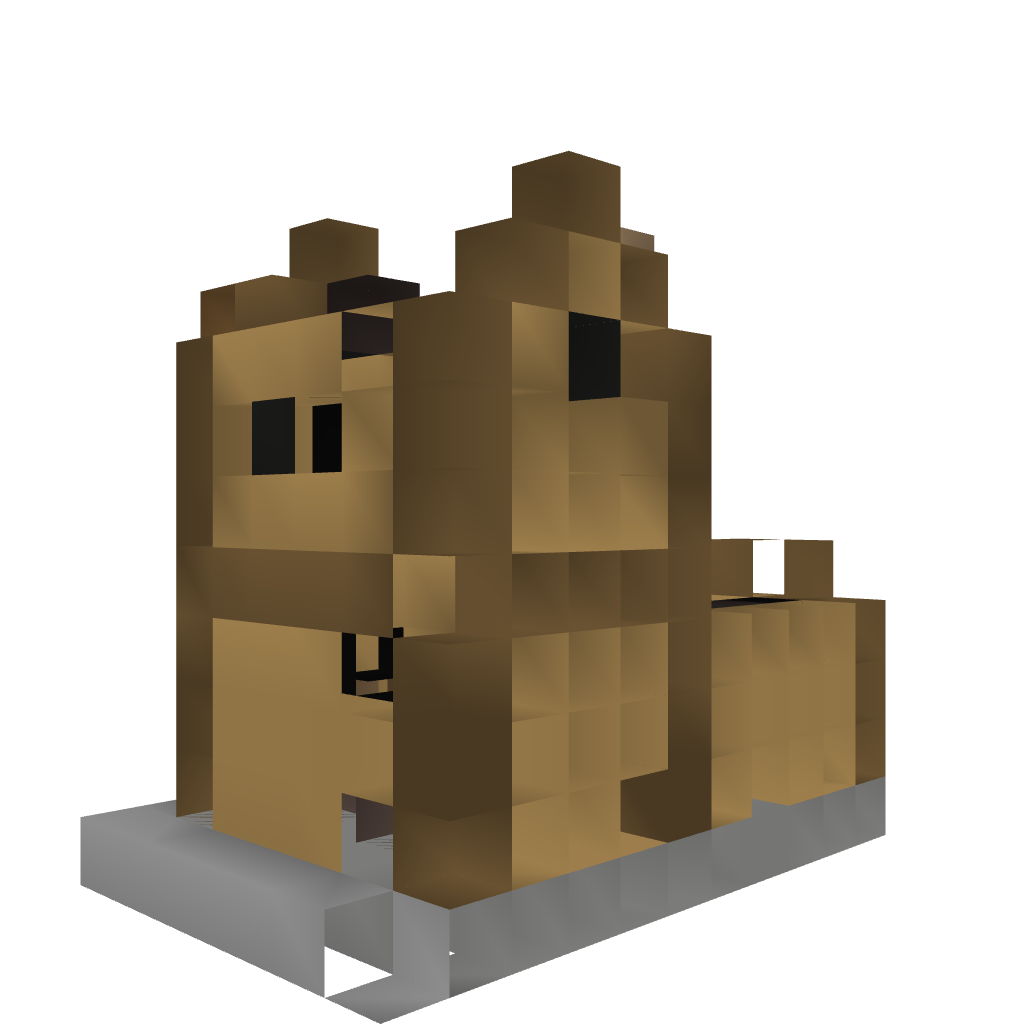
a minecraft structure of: Special Shop (UPDATED FOR 1.7)